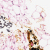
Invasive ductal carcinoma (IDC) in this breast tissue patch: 0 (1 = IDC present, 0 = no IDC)